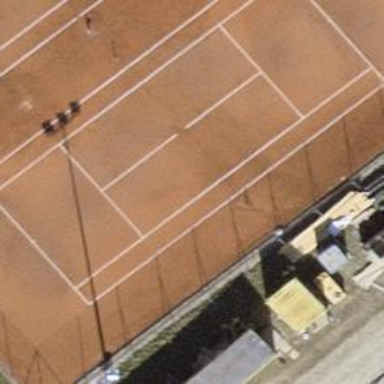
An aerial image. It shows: Tennis court on pitch designated for leisure land.